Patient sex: F
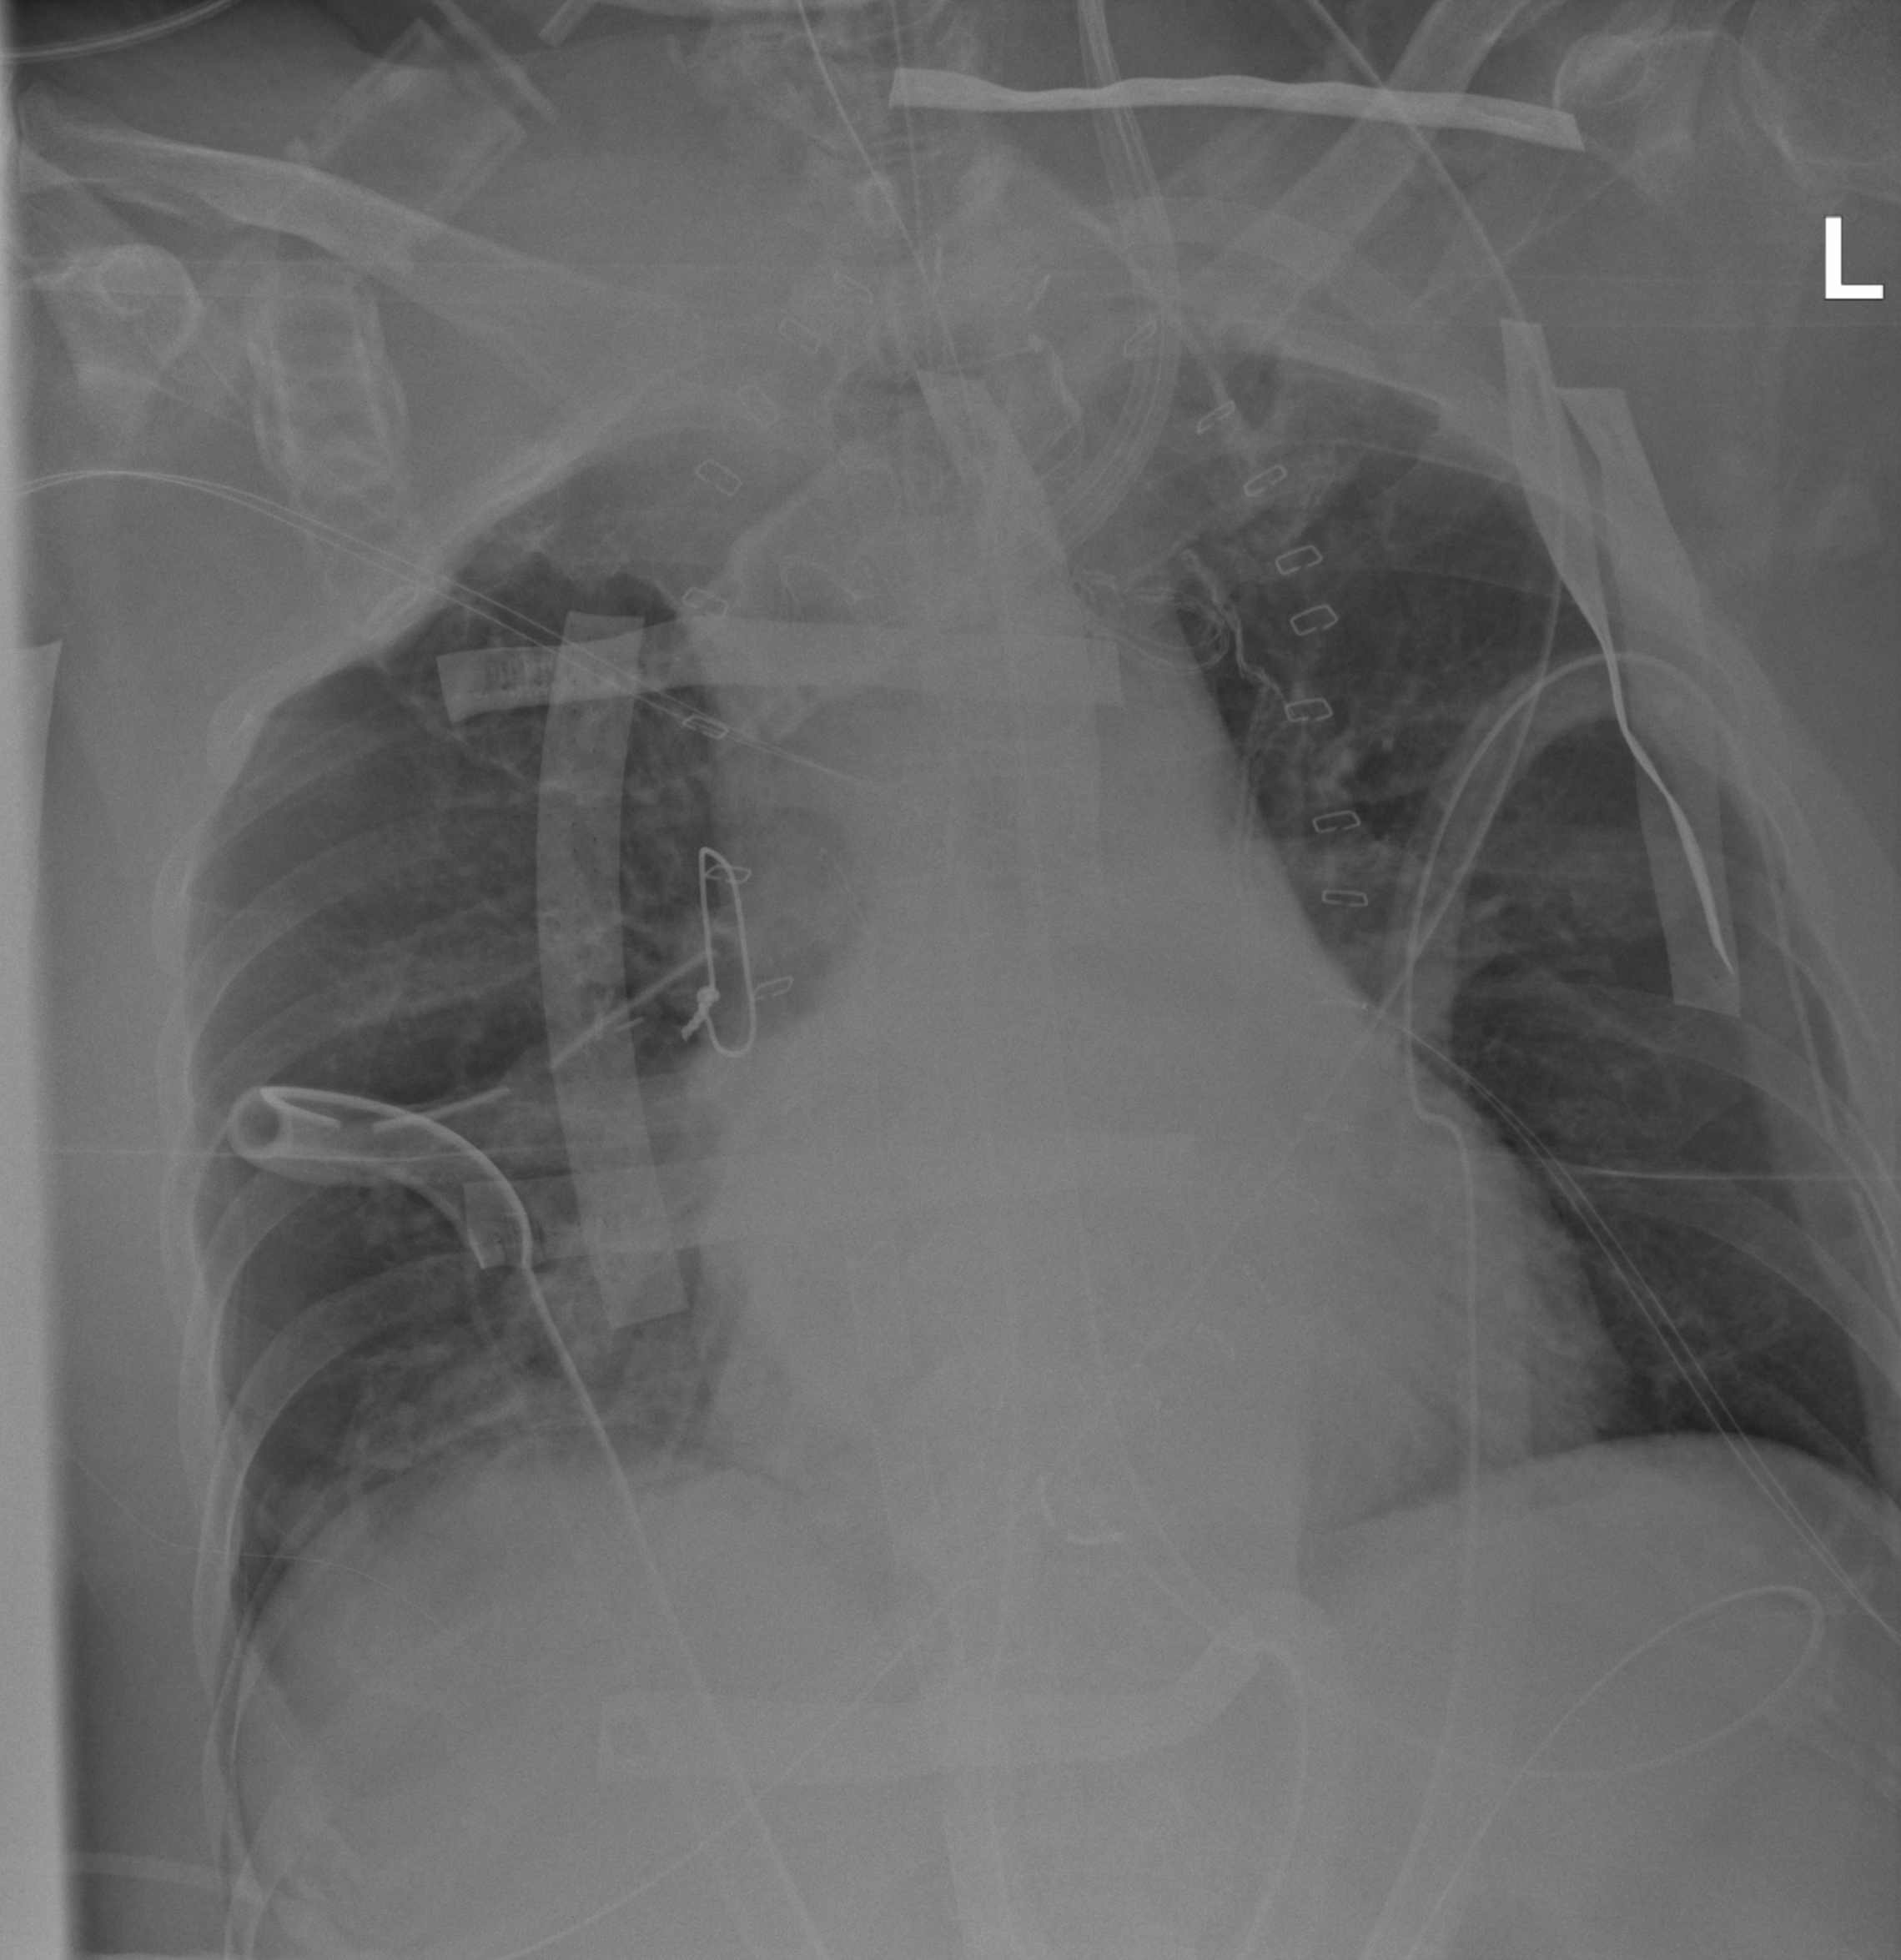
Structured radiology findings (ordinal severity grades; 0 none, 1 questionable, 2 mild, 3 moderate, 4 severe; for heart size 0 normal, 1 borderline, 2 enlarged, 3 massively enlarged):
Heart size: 2
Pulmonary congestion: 2
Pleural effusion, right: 0
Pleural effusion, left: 0
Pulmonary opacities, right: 2
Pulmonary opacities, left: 0
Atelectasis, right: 2
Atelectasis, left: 0